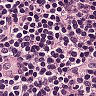
Metastatic tissue present: no